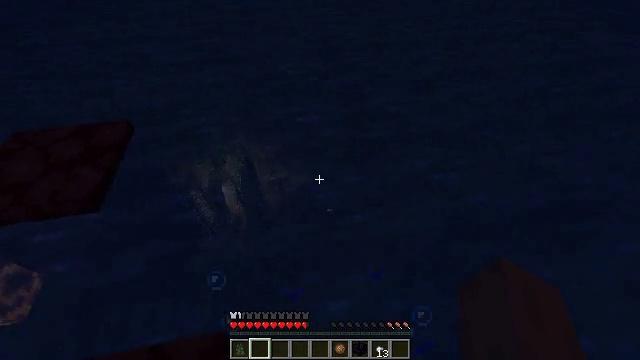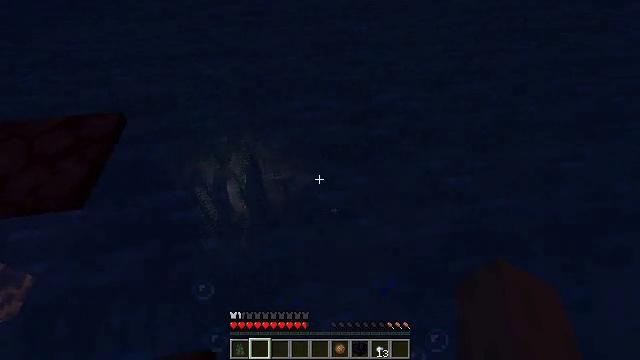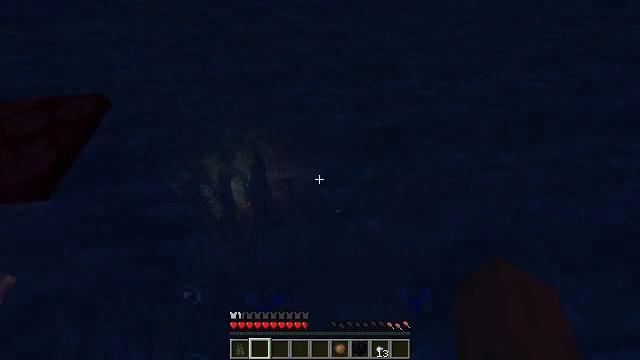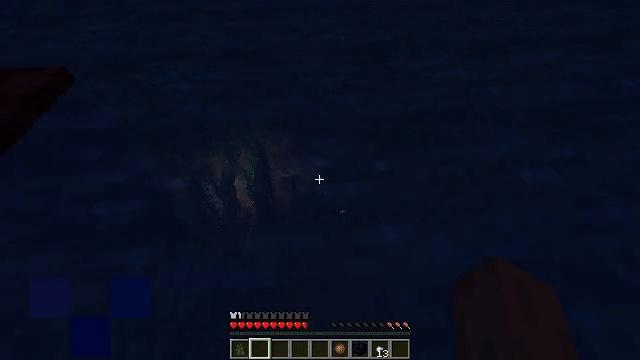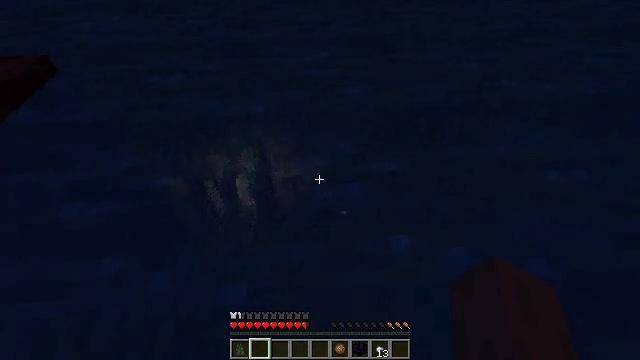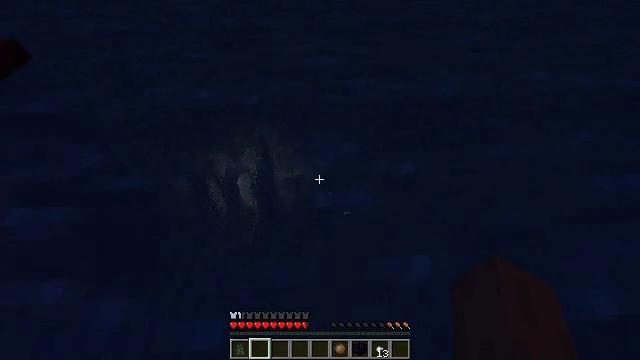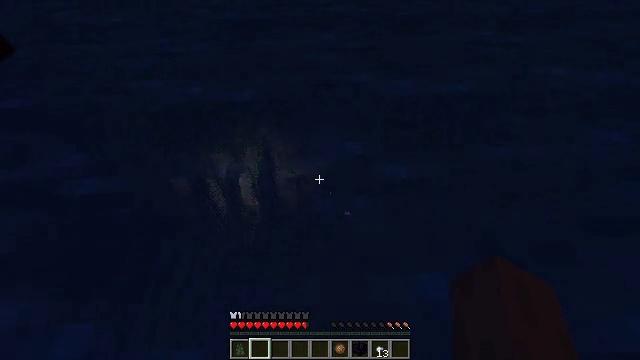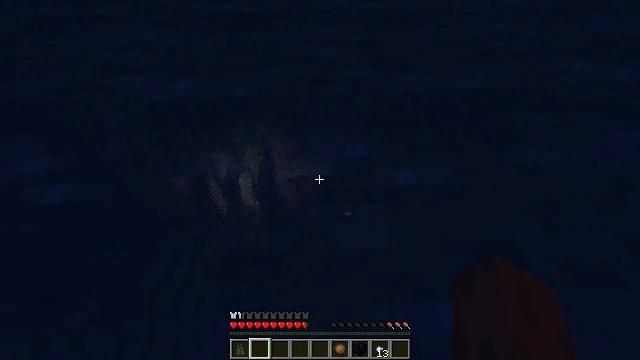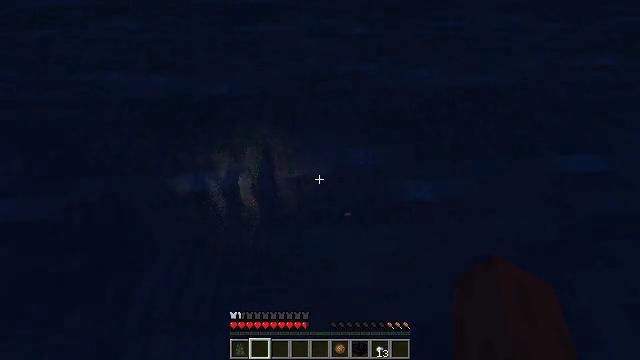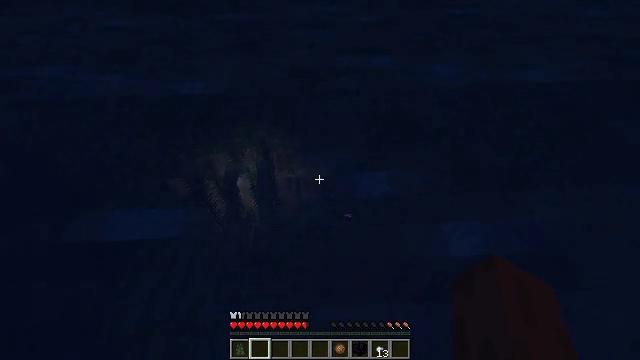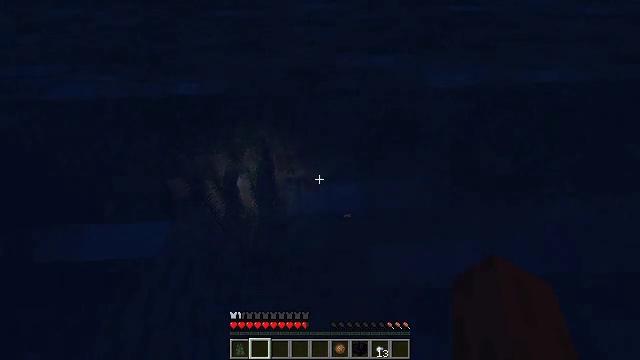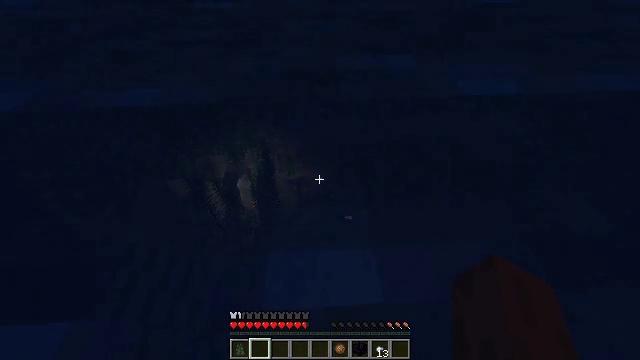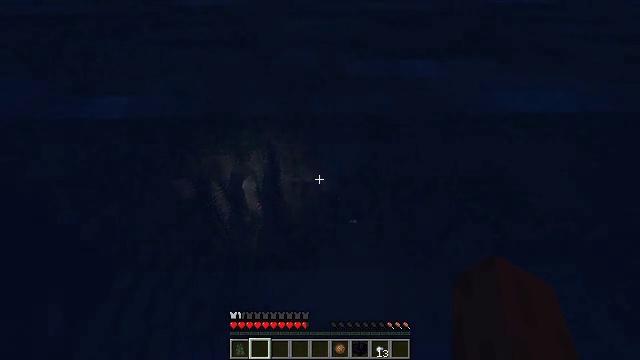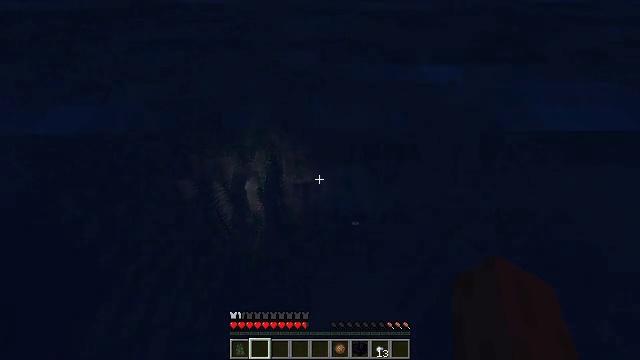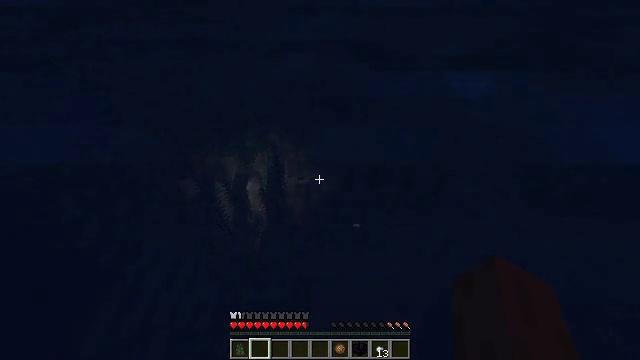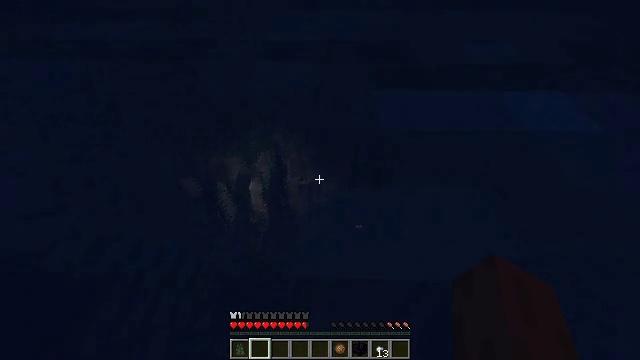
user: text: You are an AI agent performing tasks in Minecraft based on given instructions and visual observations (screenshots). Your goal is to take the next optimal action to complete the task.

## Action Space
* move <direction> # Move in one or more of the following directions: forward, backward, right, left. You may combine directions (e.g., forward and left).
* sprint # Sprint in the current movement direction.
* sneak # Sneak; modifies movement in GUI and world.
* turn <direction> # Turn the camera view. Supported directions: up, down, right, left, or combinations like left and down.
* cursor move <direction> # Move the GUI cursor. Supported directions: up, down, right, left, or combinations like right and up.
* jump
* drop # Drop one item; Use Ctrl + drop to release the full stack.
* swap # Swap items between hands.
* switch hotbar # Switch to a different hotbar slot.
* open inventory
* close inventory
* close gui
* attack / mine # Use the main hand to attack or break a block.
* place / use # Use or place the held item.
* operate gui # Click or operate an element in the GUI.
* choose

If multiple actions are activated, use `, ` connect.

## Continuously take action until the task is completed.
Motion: motion action
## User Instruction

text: Harvest the sea lantern from its structure.
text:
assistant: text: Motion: move forward, turn left
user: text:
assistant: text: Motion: move forward, turn left
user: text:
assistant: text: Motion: move forward, turn left
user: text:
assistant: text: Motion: move forward
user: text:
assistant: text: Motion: move forward
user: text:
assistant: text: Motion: move forward
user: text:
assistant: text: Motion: move forward
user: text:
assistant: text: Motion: move forward
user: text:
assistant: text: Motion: move forward
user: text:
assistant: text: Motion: move forward
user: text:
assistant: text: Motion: move forward
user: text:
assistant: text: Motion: move forward, turn left
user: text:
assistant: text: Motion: move forward
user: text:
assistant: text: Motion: move forward
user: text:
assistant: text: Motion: move forward
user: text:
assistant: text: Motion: move forward
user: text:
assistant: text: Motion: move forward
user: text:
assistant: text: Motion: move forward
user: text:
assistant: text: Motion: move forward
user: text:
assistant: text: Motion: move forward
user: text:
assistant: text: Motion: move forward
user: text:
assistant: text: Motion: move forward
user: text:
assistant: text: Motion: move forward
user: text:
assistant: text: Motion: move forward
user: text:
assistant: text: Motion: move forward
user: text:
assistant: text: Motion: move forward
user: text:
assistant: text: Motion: move forward
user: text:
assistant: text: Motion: move forward
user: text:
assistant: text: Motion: move forward and move left
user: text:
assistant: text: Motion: move forward and move left